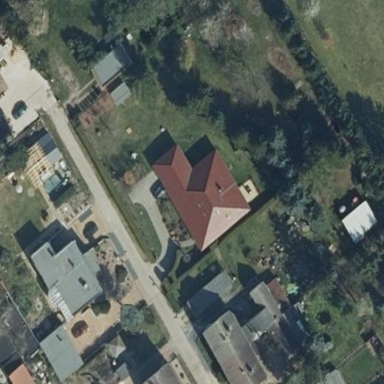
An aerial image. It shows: Simple and straightforward house.